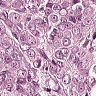
Metastatic tissue present: yes